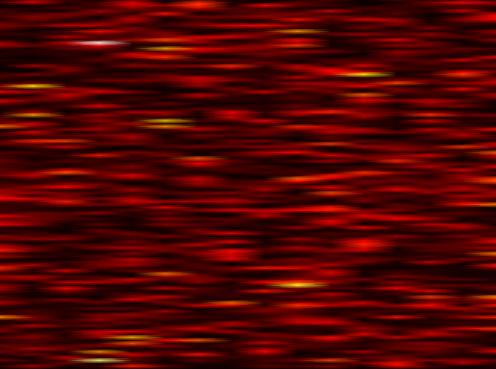
Label: UFMC